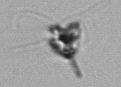
Label: Pyramimonas_longicauda